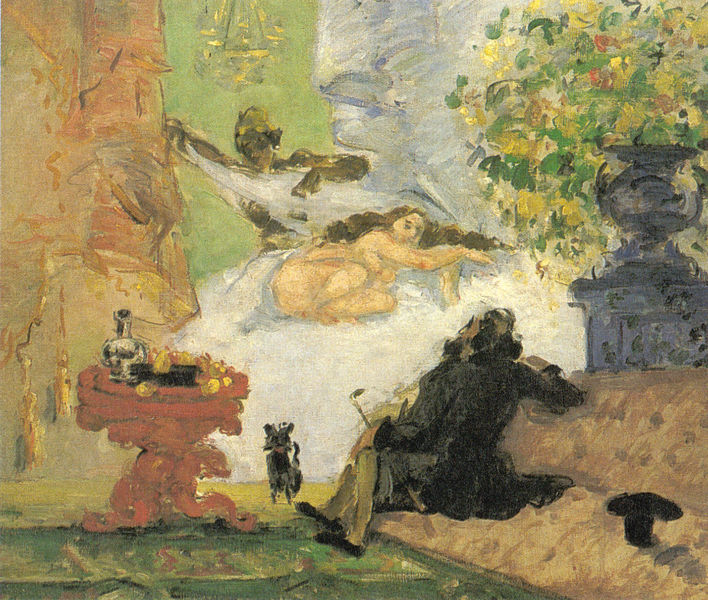
Titel: Une moderne Olympia, Eine moderne Olympia
Künstler: Paul Cézanne
Standort: Paris
Institution: Musée d'Orsay
Schlagwörter: akt, baum, blau, blätter, gemälde, himmel, kopf, laub, mann, nackt, schatten, schlaf, wasser, weiß, wolken, cezanne, frauen, gelb, grün, impressionismus, menschen, ocker, sitzen, blume, blumen, braun, cafe, frau, frisur, getränk, glas, grau, haar, hell, hut, licht, männer, pastell, raum, rücken, schwarz, tisch, tische, zimmer, dame, gras, hund, obst, park, rot, tier, tuch, wolke, beige, malerei, teppich, zylinder, anzug, bart, flasche, hose, mütze, wand, arm, arme, diener, dienerin, gesicht, schädel, sockel, stein, vorhang, hügel, natur, strauch, busch, pastos, boden, figur, gold, haare, kordeln, mantel, sessel, sitzend, stoff, tücher, blatt, pflanze, locken, tal, voyeur, wasserfall, stock, amphore, engel, garten, krug, statue, stilleben, stillleben, vase, beine, blumentopf, hündchen, kübel, topf, sofa, liegen, schlafen, sitz, gehstock, schuhe, stab, fels, felswand, weis, böschung, schaum, frack, wein, kaffee, impressionistisch, monet, manet, bett, kronleuchter, leuchter, lüster, podest, couch, erotik, knie, betrachter, blumenstrauß, strauß, blühend, bad, katze, neger, schwarze, innenhof, geld, schweben, traum, karaffe, caoch, gedeck, verführung, totenkopf, schwarzer, sklave, blaugrün, picasso, lust, grotte, venus, dierner, feksen, kanape, kluft, mohr, olympia, pasos, troddeln, trodeln, totenschädel, matisse, quasten, spanner, bordell, liegn, revue, nachte, geträk, wasserfall#, neger sklave